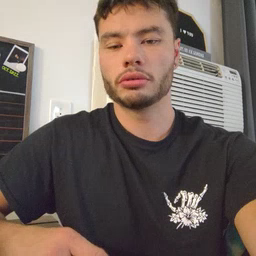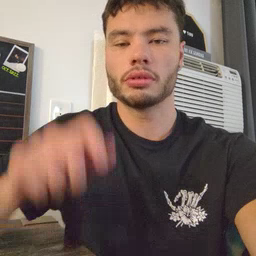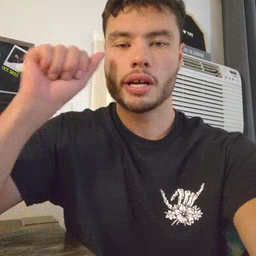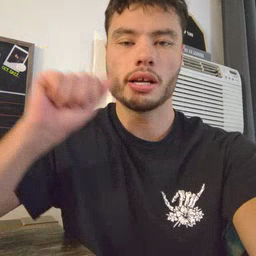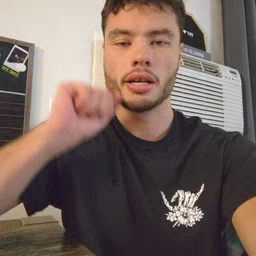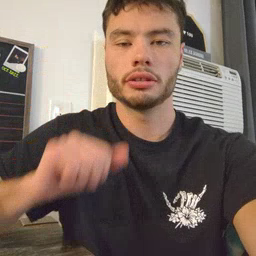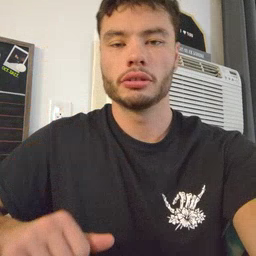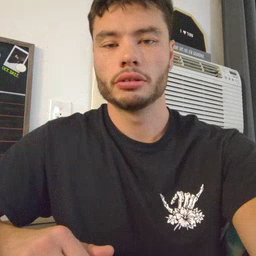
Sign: aunt